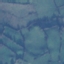
Land use / land cover class: Pasture